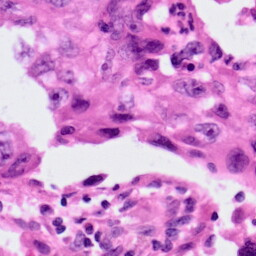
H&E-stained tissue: Lung